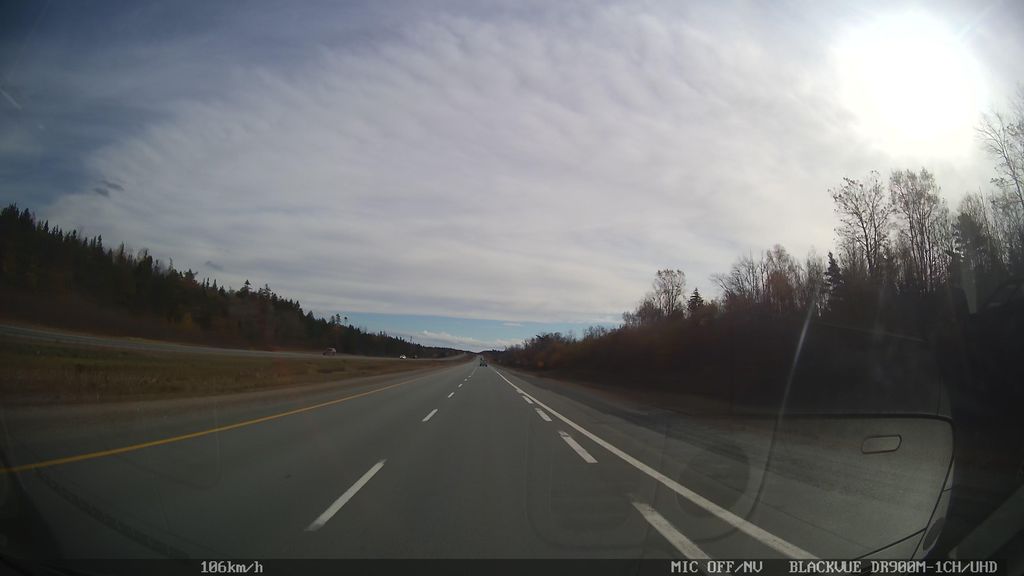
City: halifax